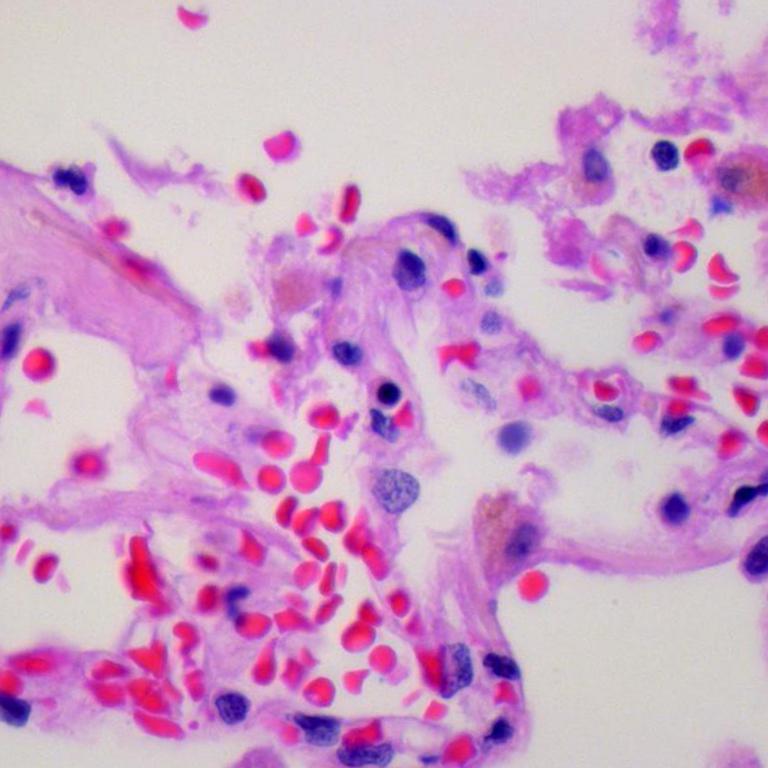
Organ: lung
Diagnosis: benign